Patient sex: F
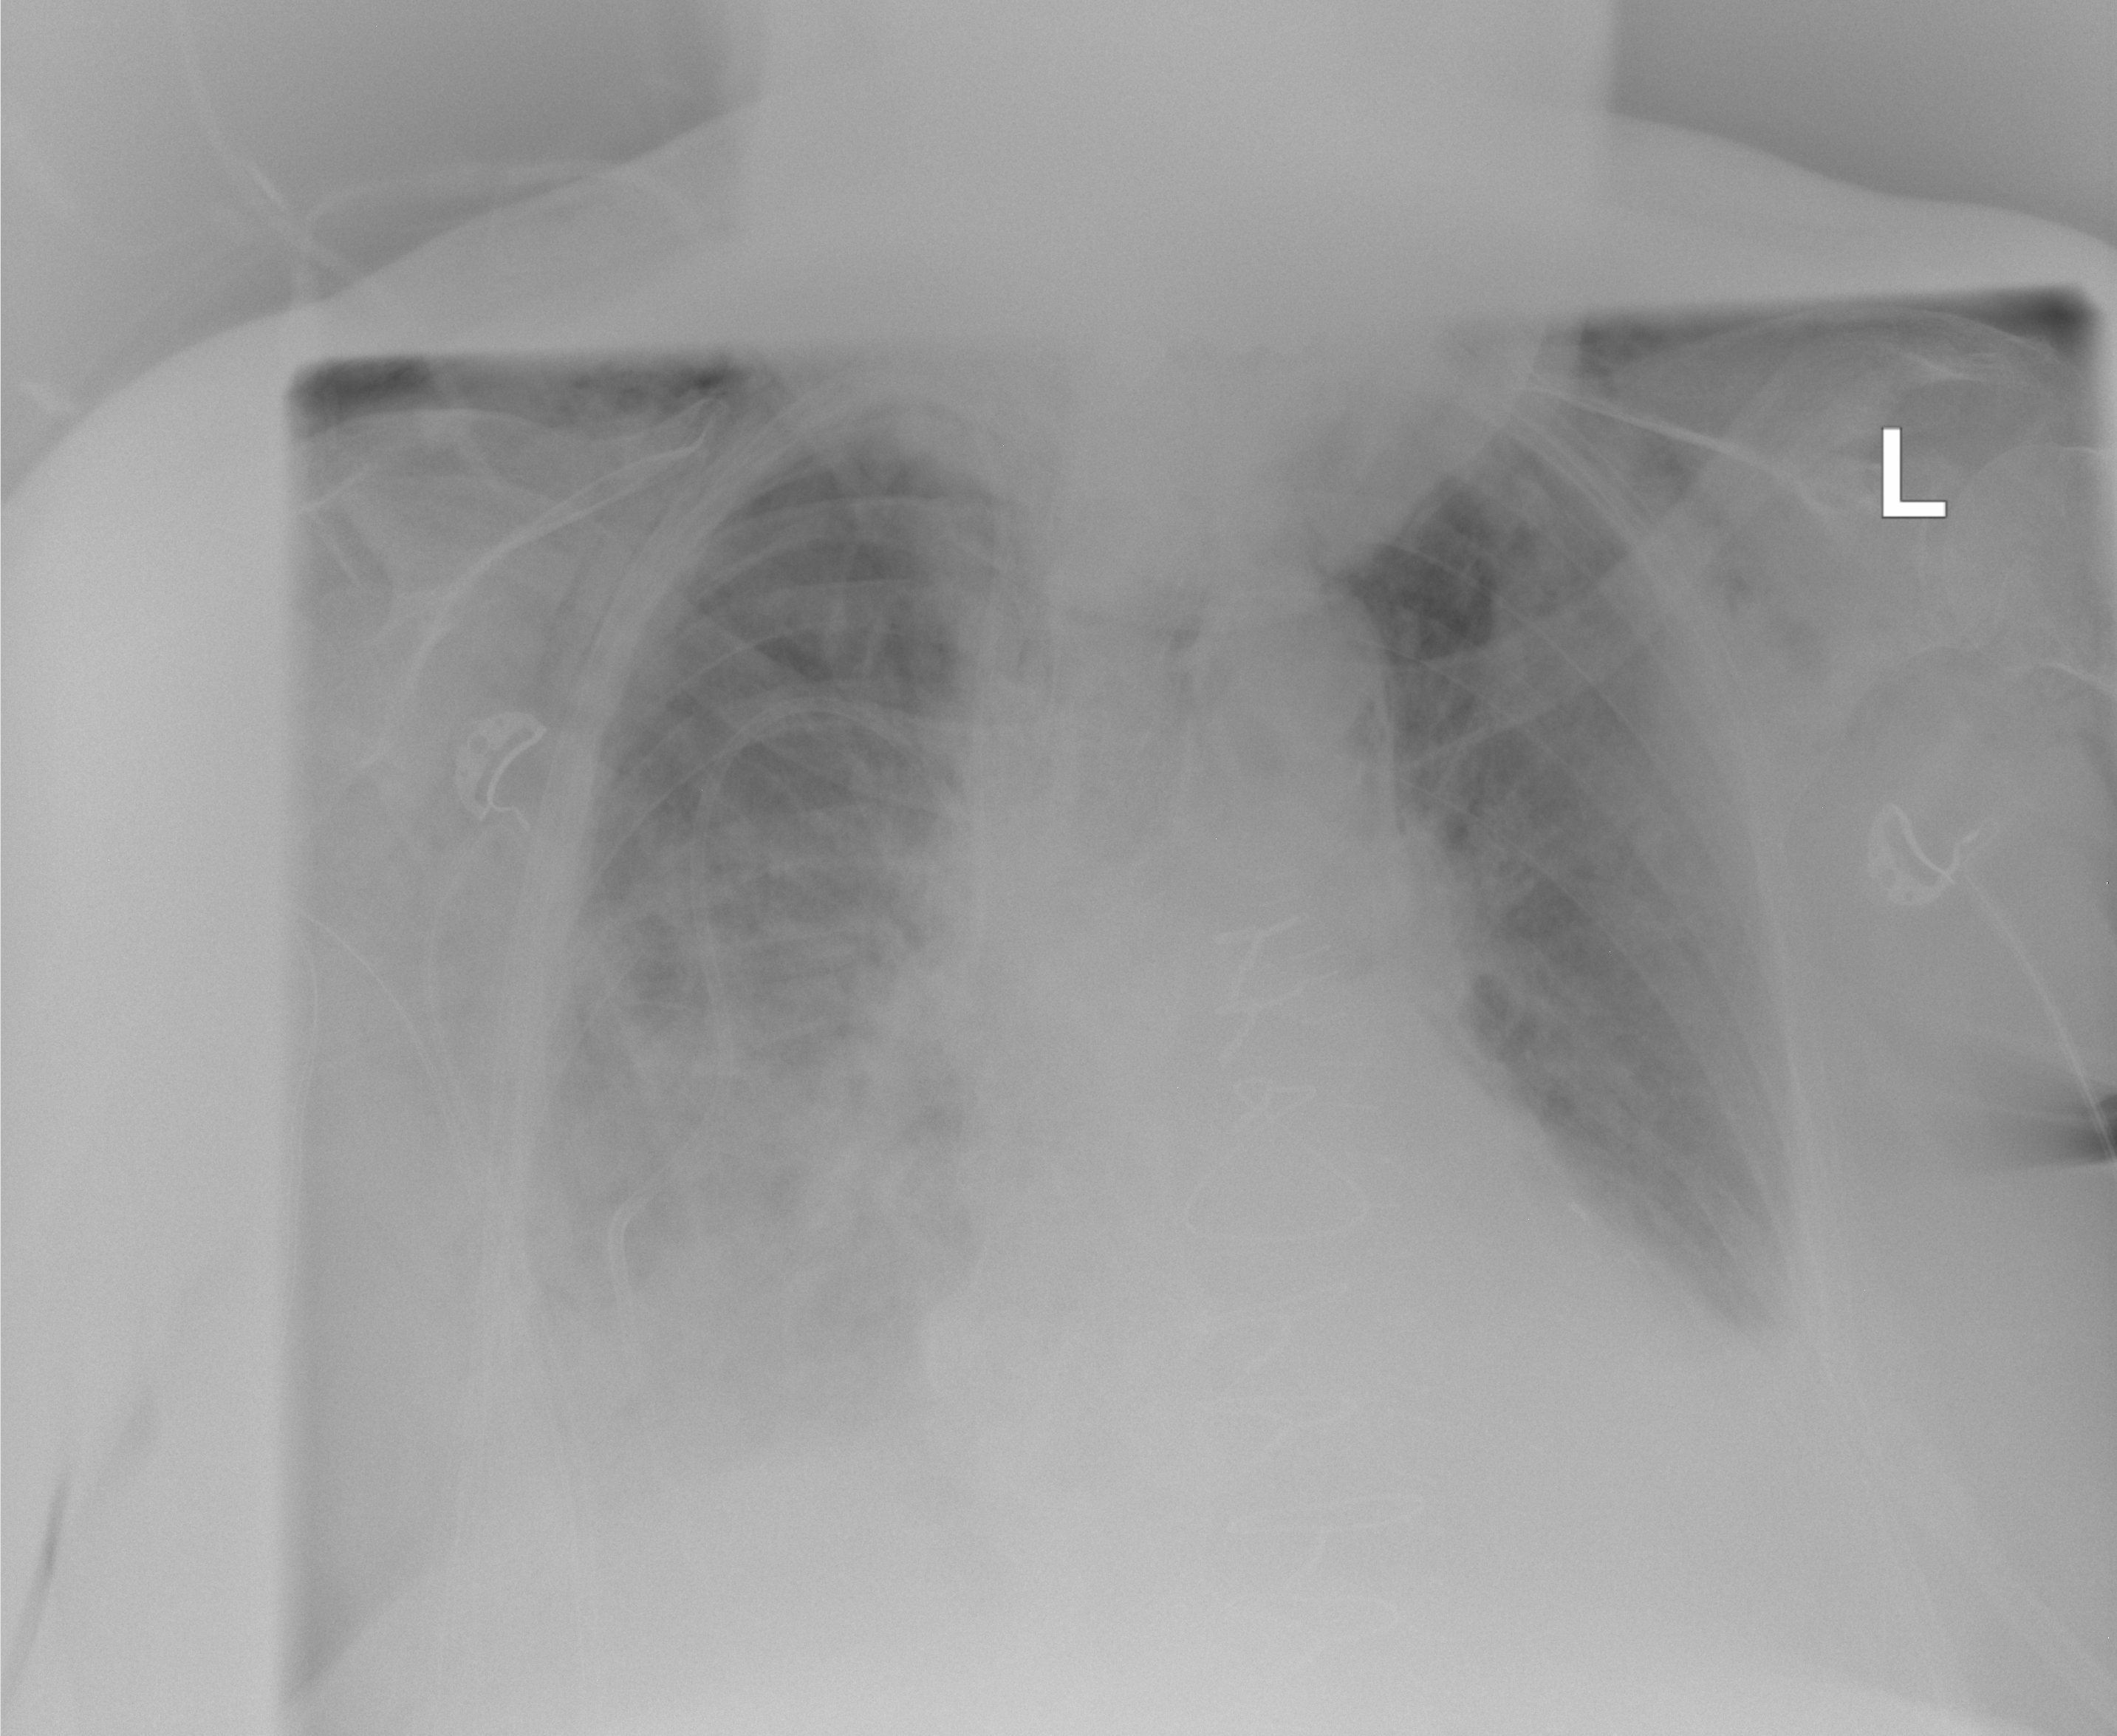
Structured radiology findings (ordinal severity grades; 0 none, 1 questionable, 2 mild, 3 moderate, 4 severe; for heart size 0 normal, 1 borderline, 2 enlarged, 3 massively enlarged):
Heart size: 0
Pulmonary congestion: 2
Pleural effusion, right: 2
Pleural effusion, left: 2
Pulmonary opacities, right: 1
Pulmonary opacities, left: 0
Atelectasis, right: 2
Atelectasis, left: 2